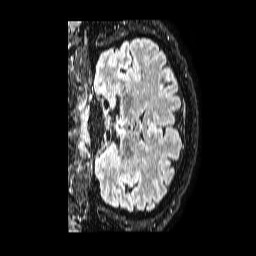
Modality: FLAIR
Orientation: coronal
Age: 51
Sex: male
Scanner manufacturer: philips
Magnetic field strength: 1.5 T
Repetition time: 4.8 s
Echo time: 0.3 s